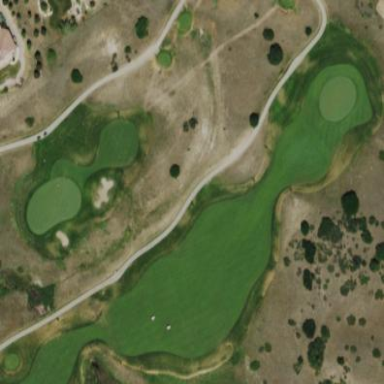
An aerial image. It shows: Area with grass used as rough in golf course.